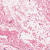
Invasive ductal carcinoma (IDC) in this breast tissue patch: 0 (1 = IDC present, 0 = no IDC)